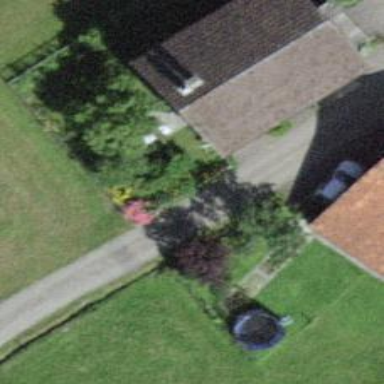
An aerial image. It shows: Detached building with gabled roof.